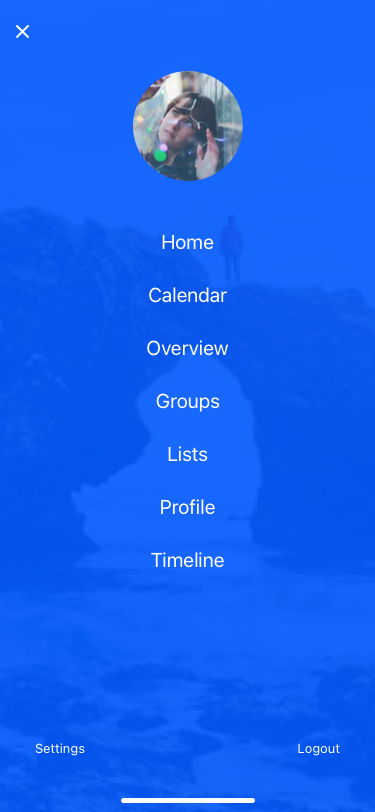
Text in this UI design:
Home
Calendar
Overview
Groups
Lists
Profile
Timeline
Settings
Logout